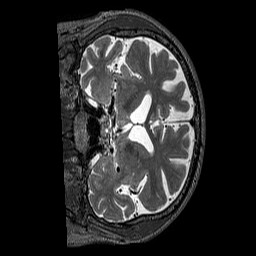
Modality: T2w
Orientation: coronal
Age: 68
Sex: male
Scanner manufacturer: siemens
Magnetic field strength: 3 T
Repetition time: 3.2 s
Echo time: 0.567 s